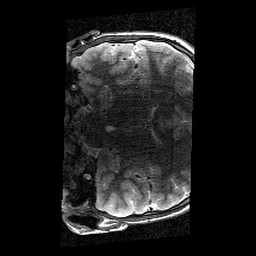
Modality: T2w
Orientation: coronal
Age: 13
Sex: male
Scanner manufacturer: siemens
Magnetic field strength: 3 T
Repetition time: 9.23 s
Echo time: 0.067 s